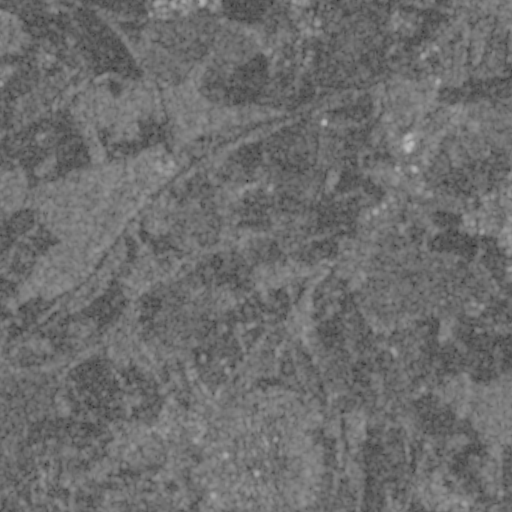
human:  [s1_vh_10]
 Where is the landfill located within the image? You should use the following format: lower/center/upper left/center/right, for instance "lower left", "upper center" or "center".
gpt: The landfill is located in the upper right of the image.
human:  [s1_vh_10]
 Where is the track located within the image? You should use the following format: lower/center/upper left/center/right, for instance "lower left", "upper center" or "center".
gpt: The track is located in the upper right of the image.
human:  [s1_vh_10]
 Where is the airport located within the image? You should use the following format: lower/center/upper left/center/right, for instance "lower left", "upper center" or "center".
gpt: There is no airport in the image.

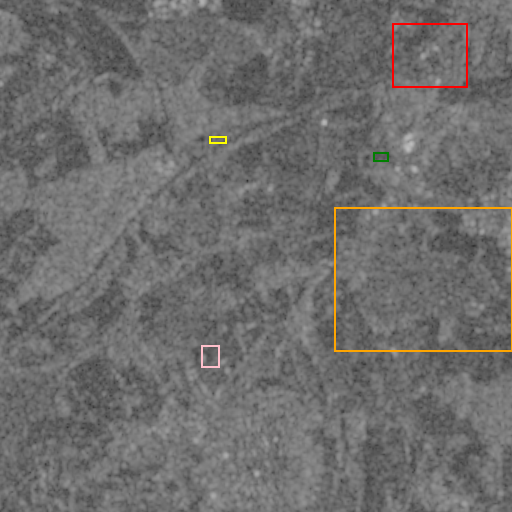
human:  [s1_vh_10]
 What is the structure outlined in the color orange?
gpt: The structure outlined in orange is a crop field.
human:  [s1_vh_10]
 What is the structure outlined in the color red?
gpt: The structure outlined in red is a landfill.
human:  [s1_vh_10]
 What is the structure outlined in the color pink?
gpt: The structure outlined in pink is a park.
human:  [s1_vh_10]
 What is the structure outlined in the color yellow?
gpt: The structure outlined in yellow is a parking lot.
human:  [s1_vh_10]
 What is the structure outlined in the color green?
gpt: The structure outlined in green is a track.
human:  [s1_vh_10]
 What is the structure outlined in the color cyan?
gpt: There is no cyan outline.